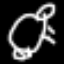
Label: frog